Field crop: maize
Growth stage: 1
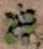
Species: chenopodium